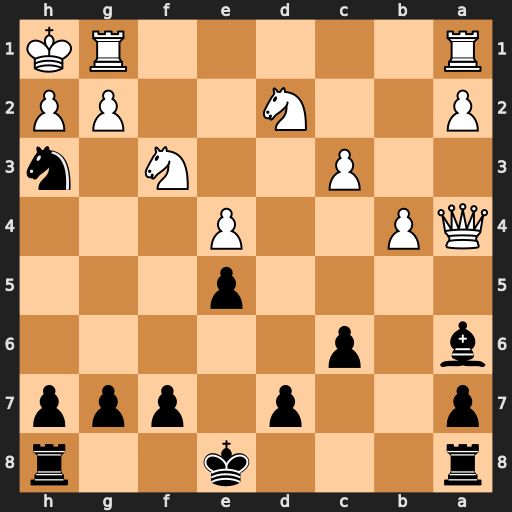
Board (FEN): r3k2r/p2p1ppp/b1p5/4p3/QP2P3/2P2N1n/P2N2PP/R5RK
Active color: b
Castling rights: kq
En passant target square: -
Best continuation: Nf2#